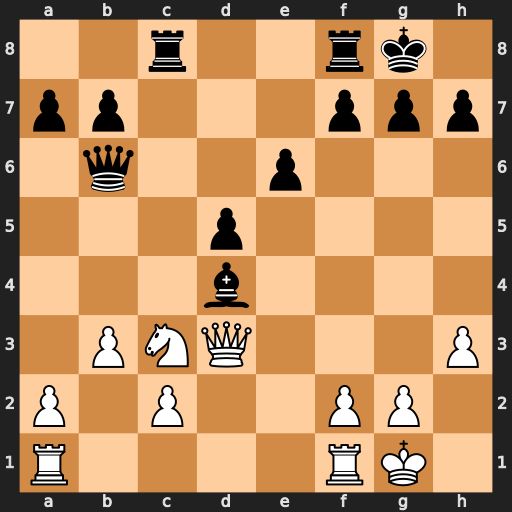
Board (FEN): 2r2rk1/pp3ppp/1q2p3/3p4/3b4/1PNQ3P/P1P2PP1/R4RK1
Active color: w
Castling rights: -
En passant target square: -
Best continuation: Na4 Qb4 a3 Qa5 Qxd4